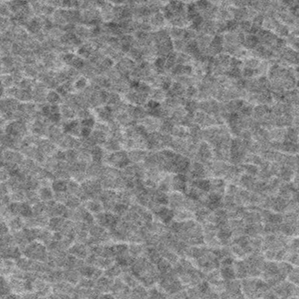
Label: frost